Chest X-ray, AP view. Patient: 62 years old, sex M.
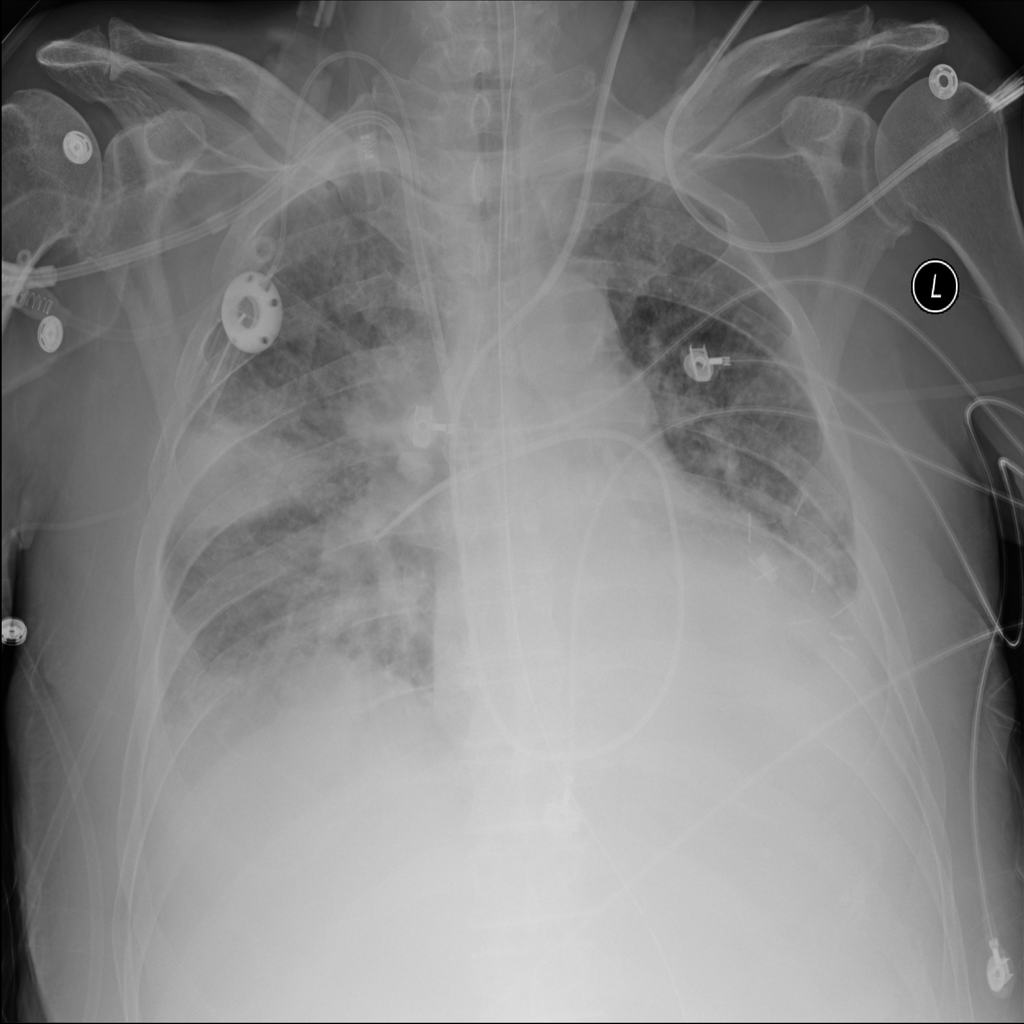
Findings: Atelectasis, Effusion